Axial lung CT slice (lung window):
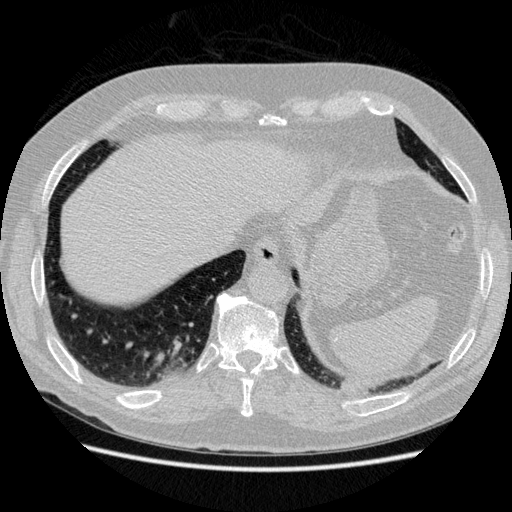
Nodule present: no